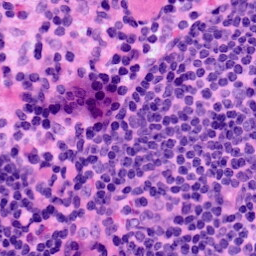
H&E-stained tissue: LymphNode